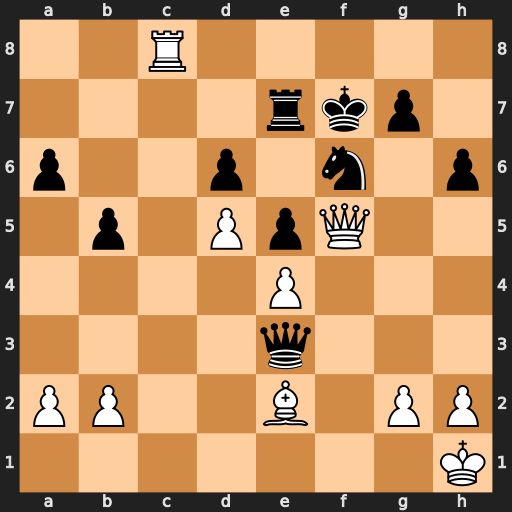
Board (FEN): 2R5/4rkp1/p2p1n1p/1p1PpQ2/4P3/4q3/PP2B1PP/7K
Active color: w
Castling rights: -
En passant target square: -
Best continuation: Bh5+ g6 Qxg6#